Question: I am new in SmartGWT and trying to select items of a SelectItem Widget programmatically. But didn't found a solution for that.
This is what I want:

This is my current code from the SmartGWT examples:
'''
SelectItem selectMultiple = new SelectItem();
selectMultiple.setTitle("SelectItem: ");
selectMultiple.setMultiple(true);
selectMultiple.setMultipleAppearance(MultipleAppearance.PICKLIST);
selectMultiple.setValueMap("Cat", "Dog", "Giraffe", "Goat", "Marmoset", "Mouse");
'''
How can I select Items programmatically? Found nothing about that.
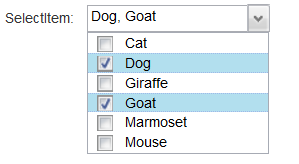
Answer: Simply use <URL>
'''
selectMultiple.setValues("Dog","Goat");
'''